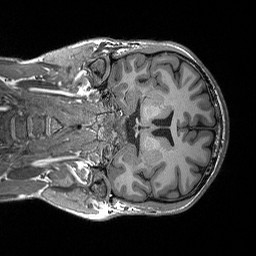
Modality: T1w
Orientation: coronal
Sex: male
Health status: healthy
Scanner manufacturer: siemens
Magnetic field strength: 3 T
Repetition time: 2.3 s
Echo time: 0.00296 s